Question: I am using PDFBox library to set the Values in PDF.
code block through I am trying to set values in ListBox
'''
public class App {
public static void main(String[] args) {
App app = new App();
app.test();
}
public void test(){
try {
InputStream resource = getClass().getResourceAsStream("/2.pdf");
PDDocument pdfDocument = PDDocument.load(resource);
PDDocumentCatalog docCatalog = pdfDocument.getDocumentCatalog();
PDAcroForm acroForm = docCatalog.getAcroForm();
PDListBox listBox = (PDListBox) acroForm.getField("multiple_listbox");
List<String> list = Arrays.asList("option 2", "option 1");
System.out.println("Set value in listBox: " + list);
listBox.setValue(list);
System.out.println("Get Value from list box: " + listBox.getValue());
pdfDocument.save("pdfupdate.pdf");
pdfDocument.close();
} catch (Exception e) {
e.printStackTrace();
}
}
'''
in result it shows only first value is selected from 'List<String>' in PDF.
check result here:

How can I set multiple value selected in PDF?
PDFBox version : 2.0.6
Source pdf : <URL>
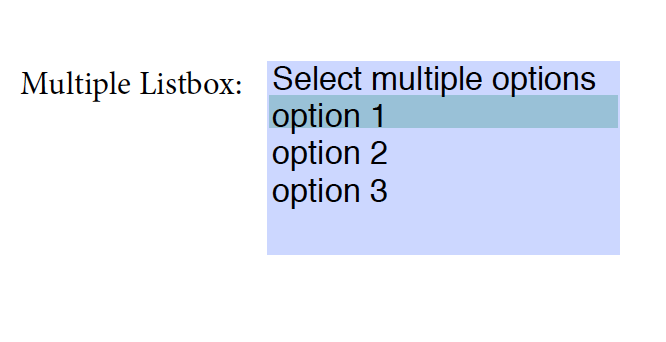
Answer: This is a bug in PDFBox up to 2.0.6, and has been fixed in issue <URL>.